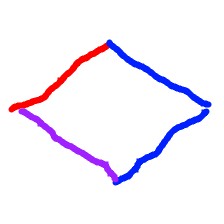
Shape: rhombus